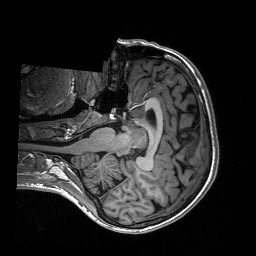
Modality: T1w
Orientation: axial
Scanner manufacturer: siemens
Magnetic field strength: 3 T
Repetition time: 2.3 s
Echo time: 0.00197 s